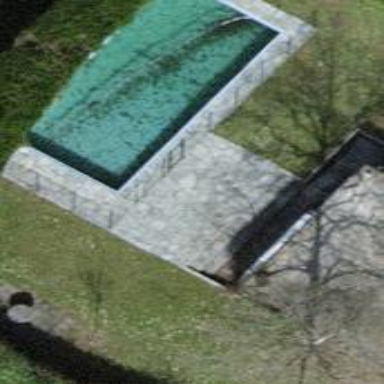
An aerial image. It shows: Swimming pool located in leisure land.